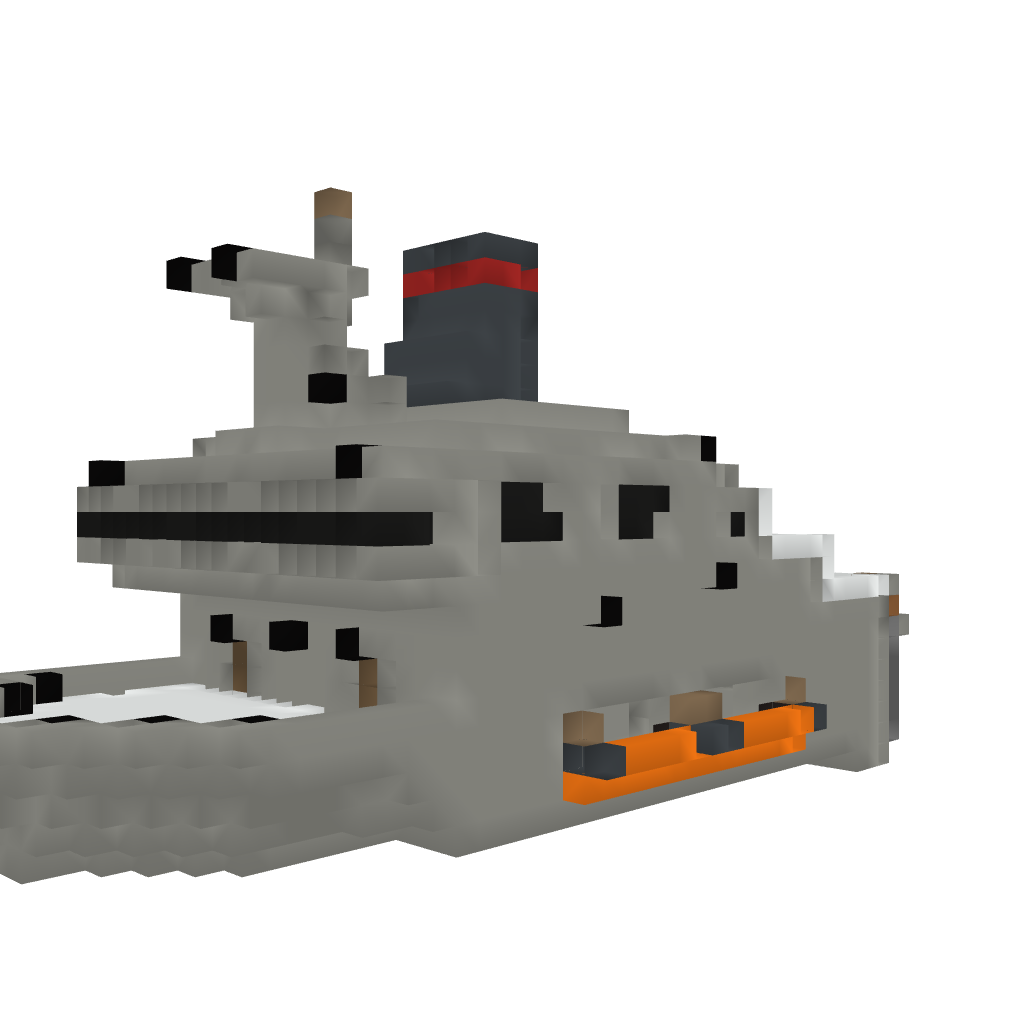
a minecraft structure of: Medium Ferry Ship V2